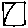
Label: square